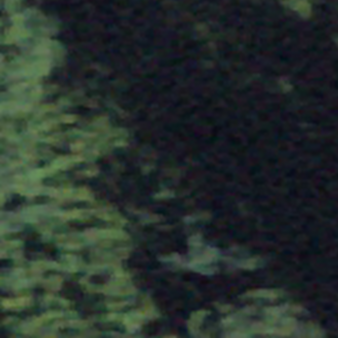
Label: other